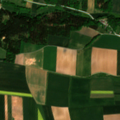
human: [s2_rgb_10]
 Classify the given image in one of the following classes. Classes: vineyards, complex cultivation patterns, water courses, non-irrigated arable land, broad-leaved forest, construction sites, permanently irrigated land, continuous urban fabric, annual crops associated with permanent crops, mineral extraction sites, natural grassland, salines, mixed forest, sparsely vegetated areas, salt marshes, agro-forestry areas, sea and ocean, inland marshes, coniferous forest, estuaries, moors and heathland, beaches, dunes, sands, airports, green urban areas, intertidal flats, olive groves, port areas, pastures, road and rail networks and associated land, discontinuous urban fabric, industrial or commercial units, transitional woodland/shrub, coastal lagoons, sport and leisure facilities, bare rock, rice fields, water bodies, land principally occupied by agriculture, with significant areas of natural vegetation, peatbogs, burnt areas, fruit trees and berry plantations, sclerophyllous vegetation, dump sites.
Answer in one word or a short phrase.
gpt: discontinuous urban fabric, non-irrigated arable land, mixed forest